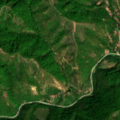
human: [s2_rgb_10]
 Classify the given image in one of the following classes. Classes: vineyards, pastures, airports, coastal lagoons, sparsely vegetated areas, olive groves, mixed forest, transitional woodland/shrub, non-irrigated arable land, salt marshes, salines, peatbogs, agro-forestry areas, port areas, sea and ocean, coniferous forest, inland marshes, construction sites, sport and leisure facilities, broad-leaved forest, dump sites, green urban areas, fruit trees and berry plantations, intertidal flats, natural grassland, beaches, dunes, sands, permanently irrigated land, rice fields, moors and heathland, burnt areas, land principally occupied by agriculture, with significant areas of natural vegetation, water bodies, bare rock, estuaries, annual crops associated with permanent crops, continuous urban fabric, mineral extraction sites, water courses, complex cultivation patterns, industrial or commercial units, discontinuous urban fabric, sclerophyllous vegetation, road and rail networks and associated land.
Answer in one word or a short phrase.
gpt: land principally occupied by agriculture, with significant areas of natural vegetation, broad-leaved forest